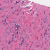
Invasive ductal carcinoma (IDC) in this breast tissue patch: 0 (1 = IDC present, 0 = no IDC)